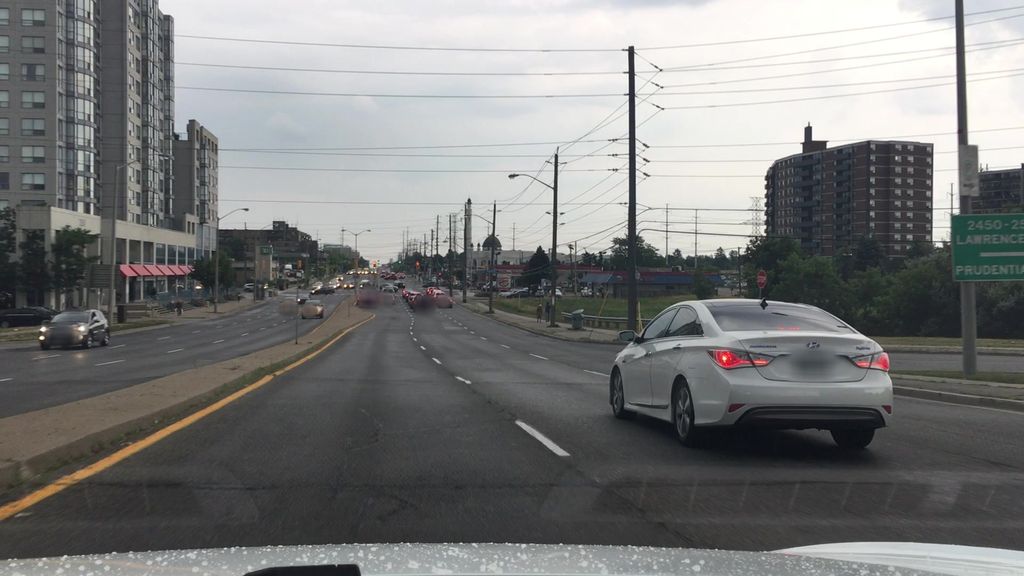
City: toronto